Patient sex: M
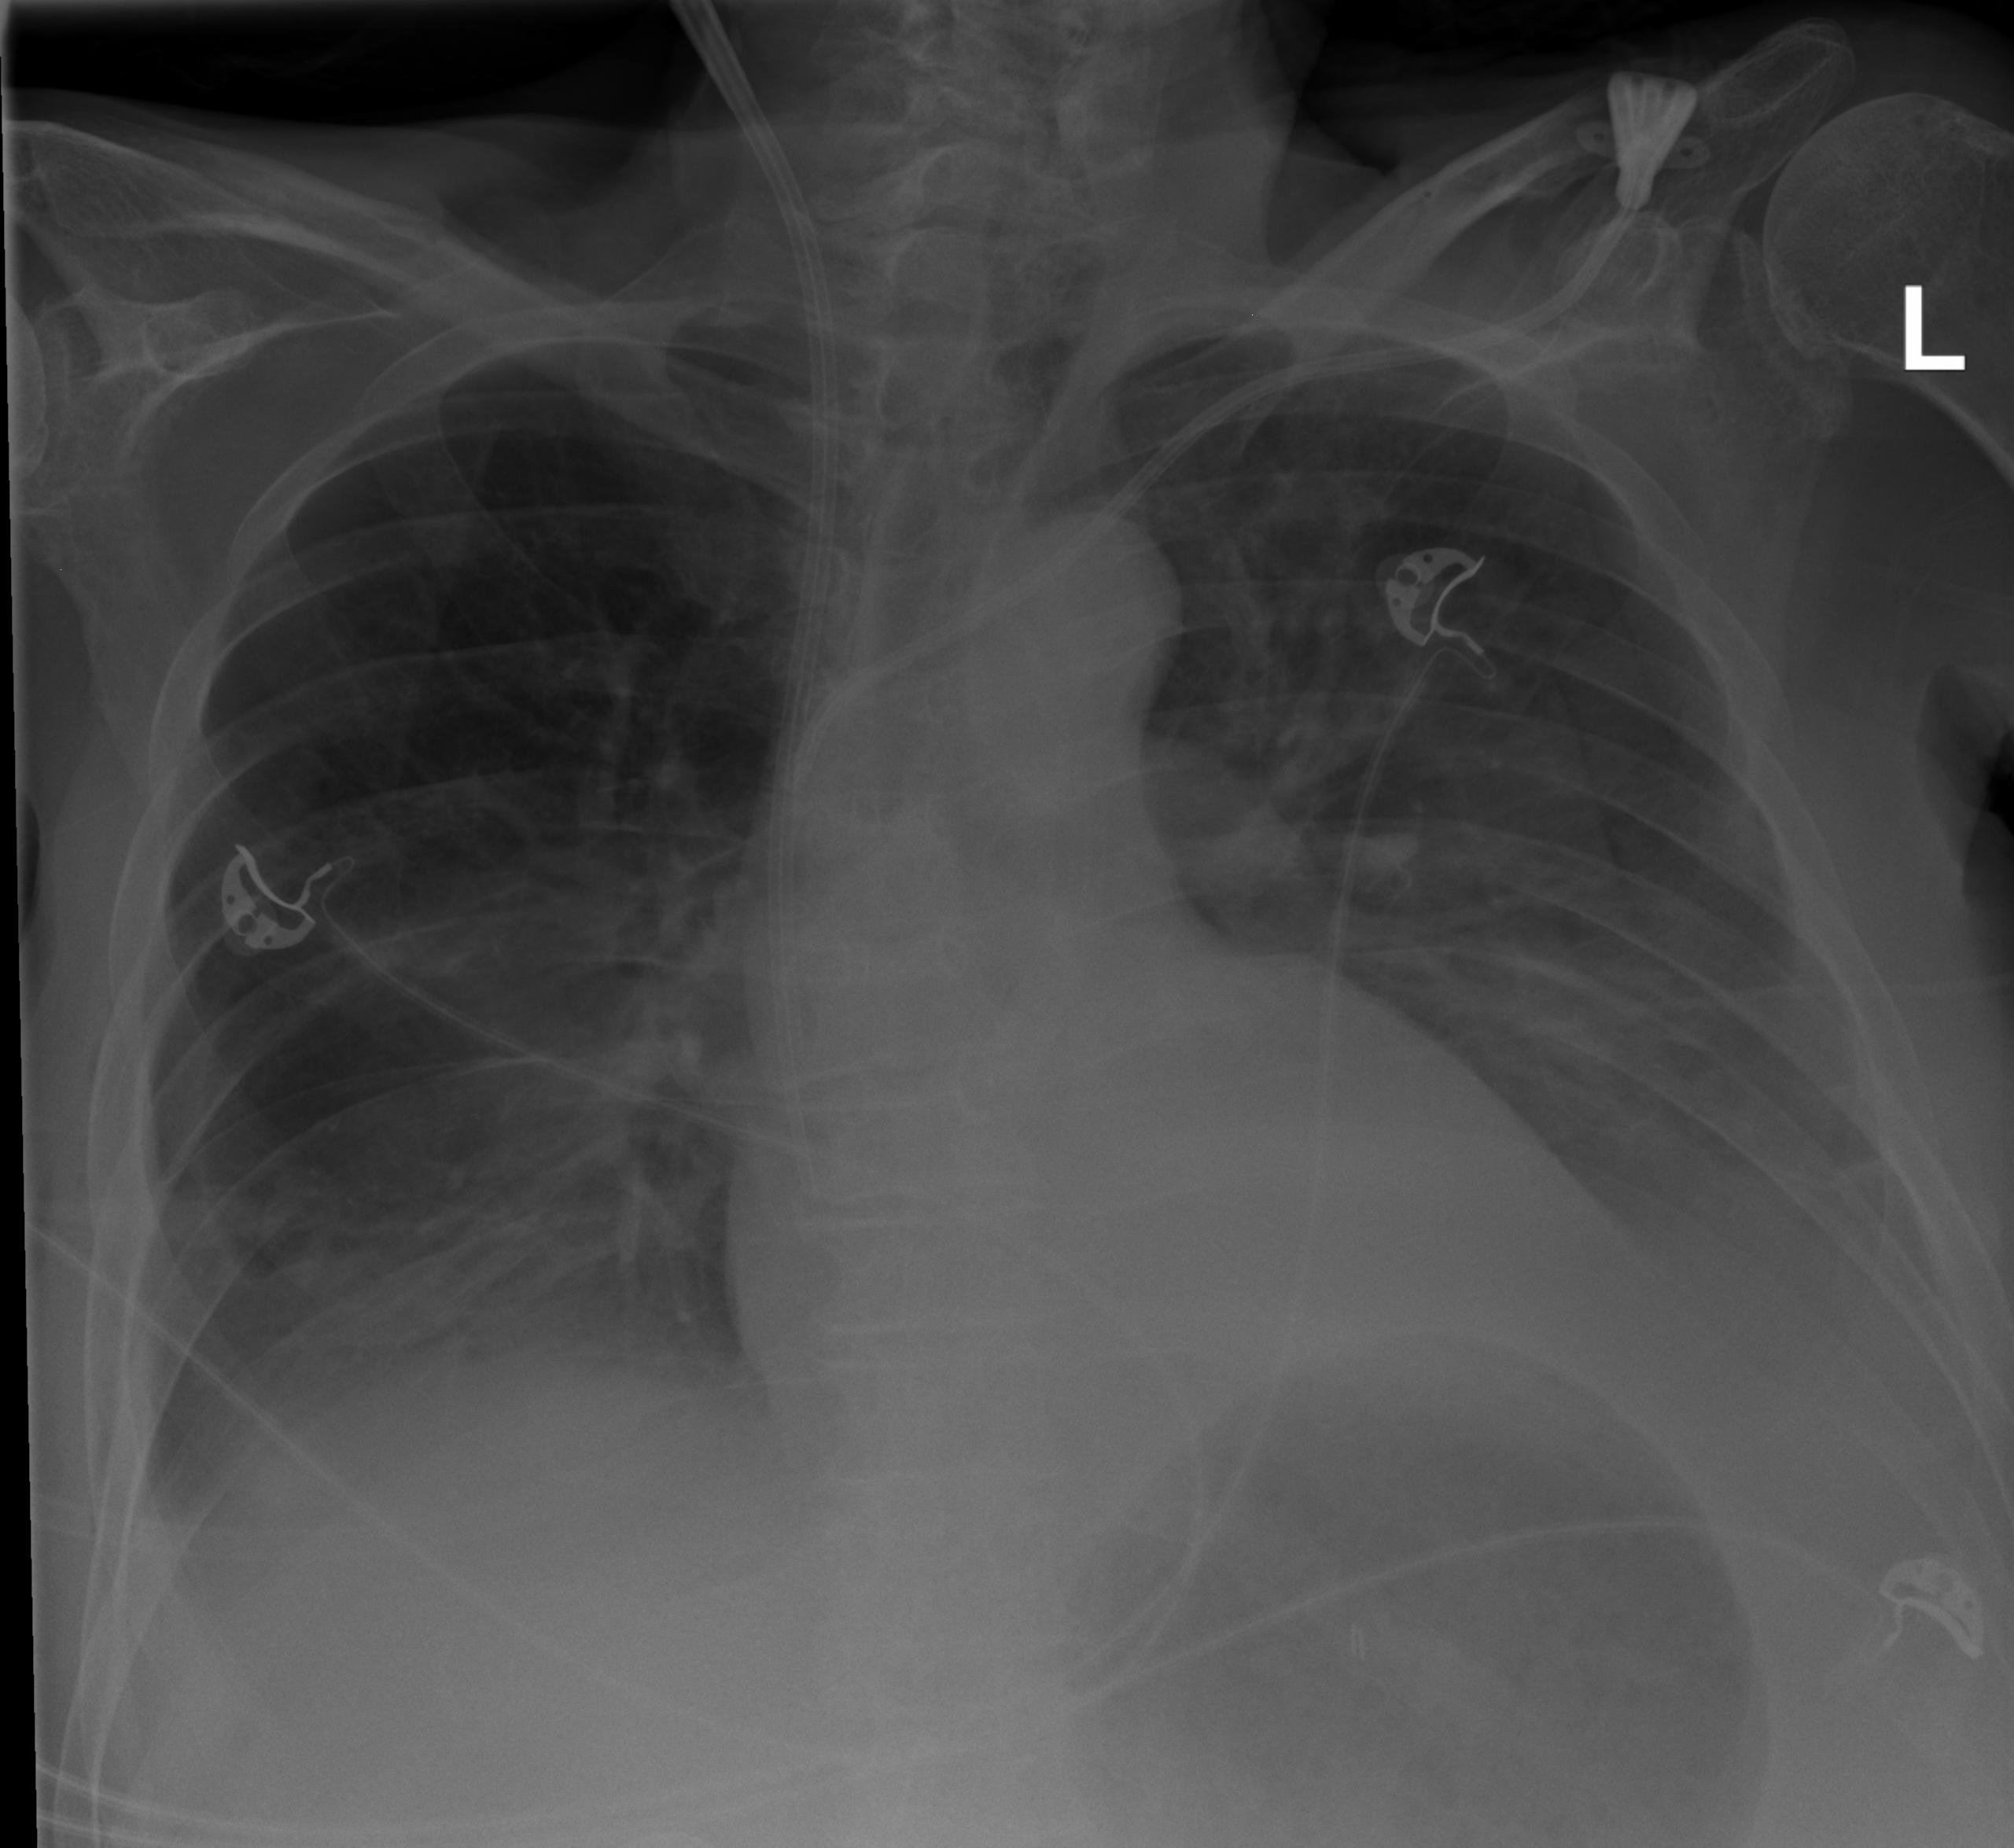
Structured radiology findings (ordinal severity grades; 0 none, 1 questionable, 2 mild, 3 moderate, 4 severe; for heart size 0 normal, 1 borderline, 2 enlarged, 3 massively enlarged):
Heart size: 2
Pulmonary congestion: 1
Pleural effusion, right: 2
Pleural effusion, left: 3
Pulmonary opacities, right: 1
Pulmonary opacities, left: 1
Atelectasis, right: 2
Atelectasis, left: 2